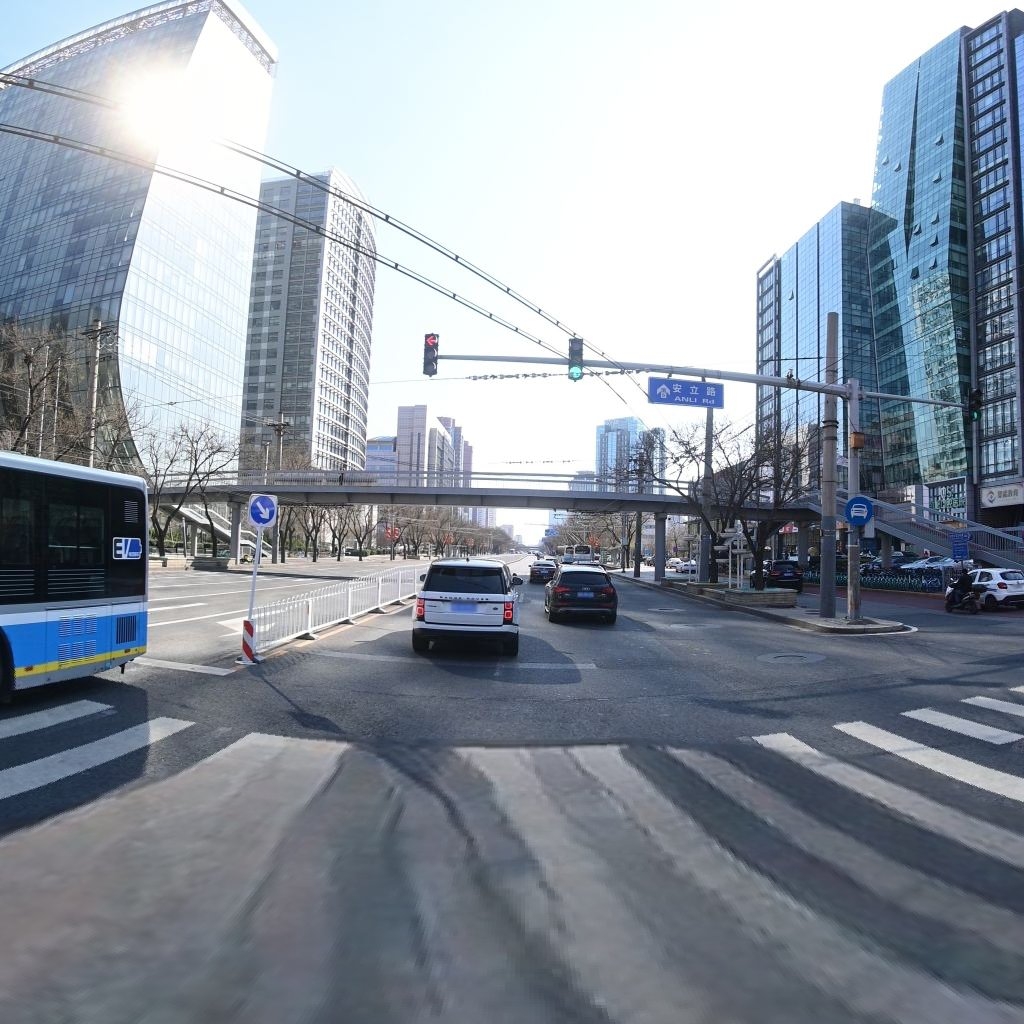
Region: Chaoyang
Road damage annotations: transverse crack, manhole cover, manhole cover, manhole cover